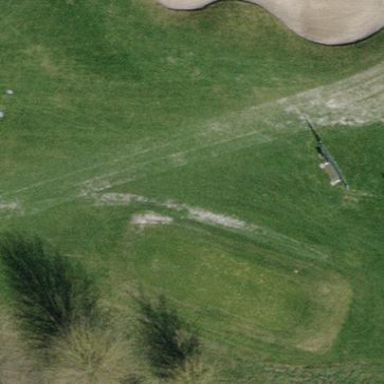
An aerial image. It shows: Grass area designated as golf tee.